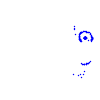
Particle: proton